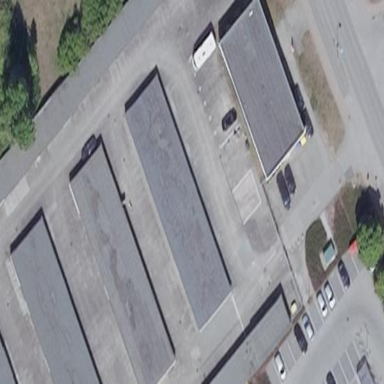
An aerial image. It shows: Group of garages.